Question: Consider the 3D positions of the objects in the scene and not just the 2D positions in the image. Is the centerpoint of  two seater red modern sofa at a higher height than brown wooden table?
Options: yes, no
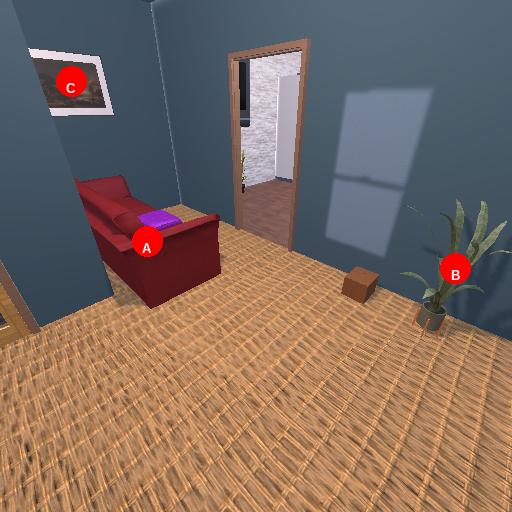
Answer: yes